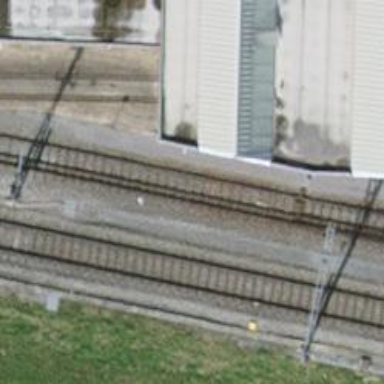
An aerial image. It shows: Rail spur with electrified contact lines for the railway.